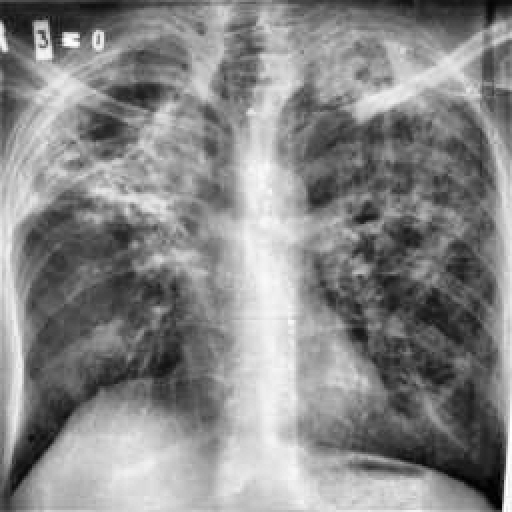
Finding: TUBERCULOSIS